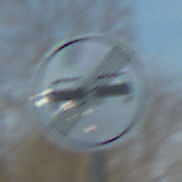
Verkehrszeichen: EndeUeberholverbot
Umgebung: Outdoor, Suburban
Tageszeit: MorningAfternoon
Wetter: Clear
Licht: Natural
Jahreszeit: NotSpecified
Kontrast: HighContrast